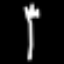
Label: fork